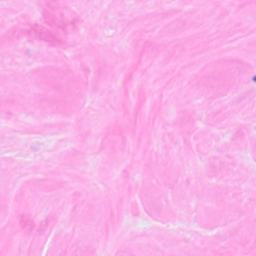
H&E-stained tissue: Breast